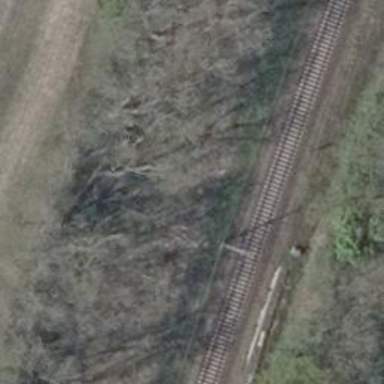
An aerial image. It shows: Milestone along the railway track with catenary mast.